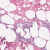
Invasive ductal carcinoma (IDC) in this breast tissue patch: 0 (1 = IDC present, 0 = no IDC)